Field crop: maize
Growth stage: 1
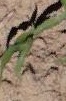
Species: maize